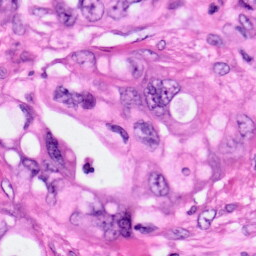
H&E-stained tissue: Pancreatic